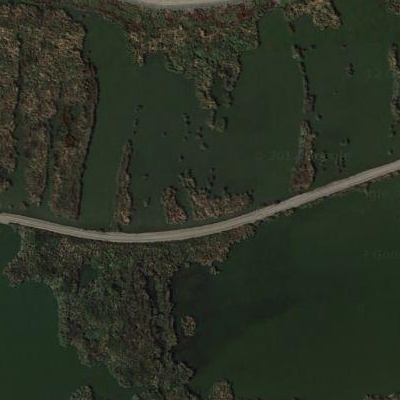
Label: RiverLake